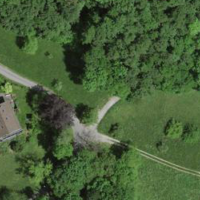
EUNIS habitat code: 24
Species observed at this site:
Orchis anthropophora